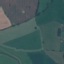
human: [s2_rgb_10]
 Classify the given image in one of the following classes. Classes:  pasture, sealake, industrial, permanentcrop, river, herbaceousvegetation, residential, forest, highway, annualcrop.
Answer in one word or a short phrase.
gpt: Pasture